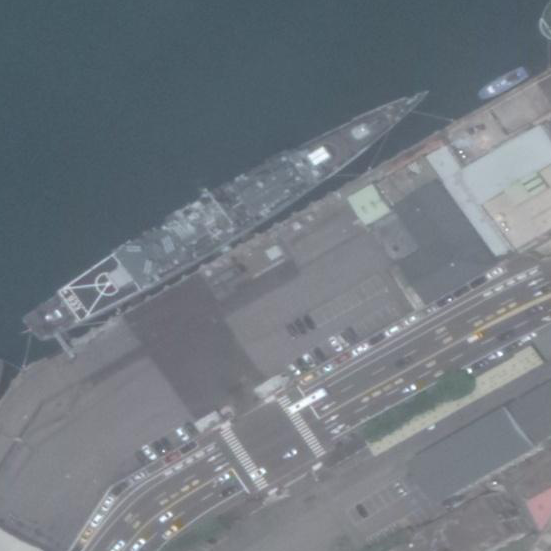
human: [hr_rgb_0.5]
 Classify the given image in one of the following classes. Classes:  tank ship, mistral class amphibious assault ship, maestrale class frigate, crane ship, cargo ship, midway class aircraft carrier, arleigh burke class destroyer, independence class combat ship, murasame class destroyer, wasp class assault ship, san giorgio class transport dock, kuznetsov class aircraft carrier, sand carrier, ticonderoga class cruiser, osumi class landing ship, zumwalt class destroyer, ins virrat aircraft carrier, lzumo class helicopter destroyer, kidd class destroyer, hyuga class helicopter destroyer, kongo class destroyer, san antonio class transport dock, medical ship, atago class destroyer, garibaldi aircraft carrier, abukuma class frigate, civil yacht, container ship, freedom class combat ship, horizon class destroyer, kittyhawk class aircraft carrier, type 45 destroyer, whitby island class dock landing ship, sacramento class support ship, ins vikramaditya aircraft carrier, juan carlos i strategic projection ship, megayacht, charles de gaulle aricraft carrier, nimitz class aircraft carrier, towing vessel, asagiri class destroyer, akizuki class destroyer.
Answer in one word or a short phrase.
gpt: Kidd class destroyer